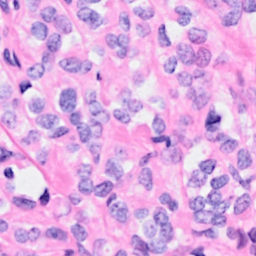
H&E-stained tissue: Breast